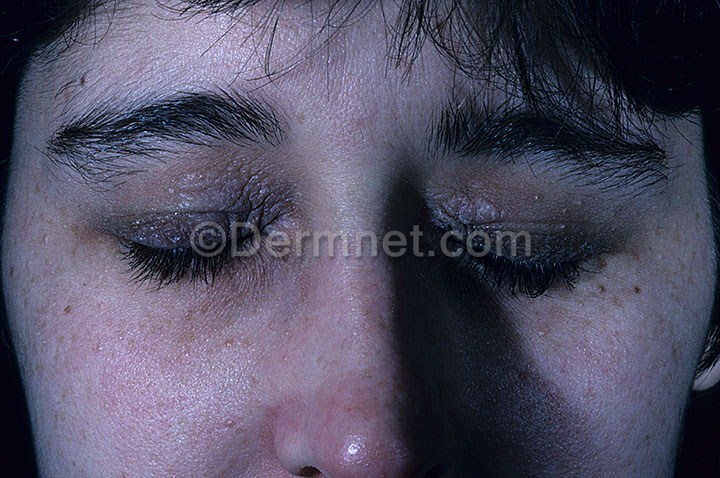
Disease: Atopic Dermatitis Photos